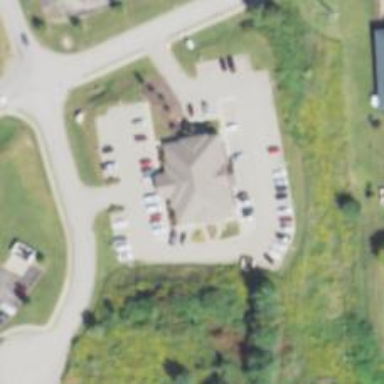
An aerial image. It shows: Healthcare clinic is depicted in the image.